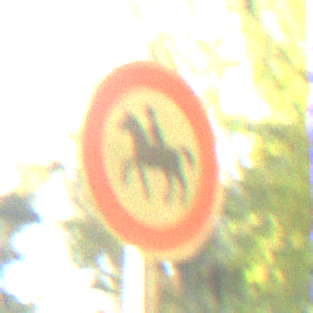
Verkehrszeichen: VerbotReiter
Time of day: SunriseSunset
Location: Outdoor (Nature)
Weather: PartlyCloudy
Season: NotSpecified
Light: Natural